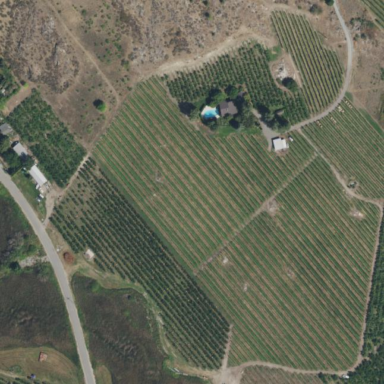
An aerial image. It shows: Vineyard with grape crops.